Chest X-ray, PA view. Patient: 37 years old, sex M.
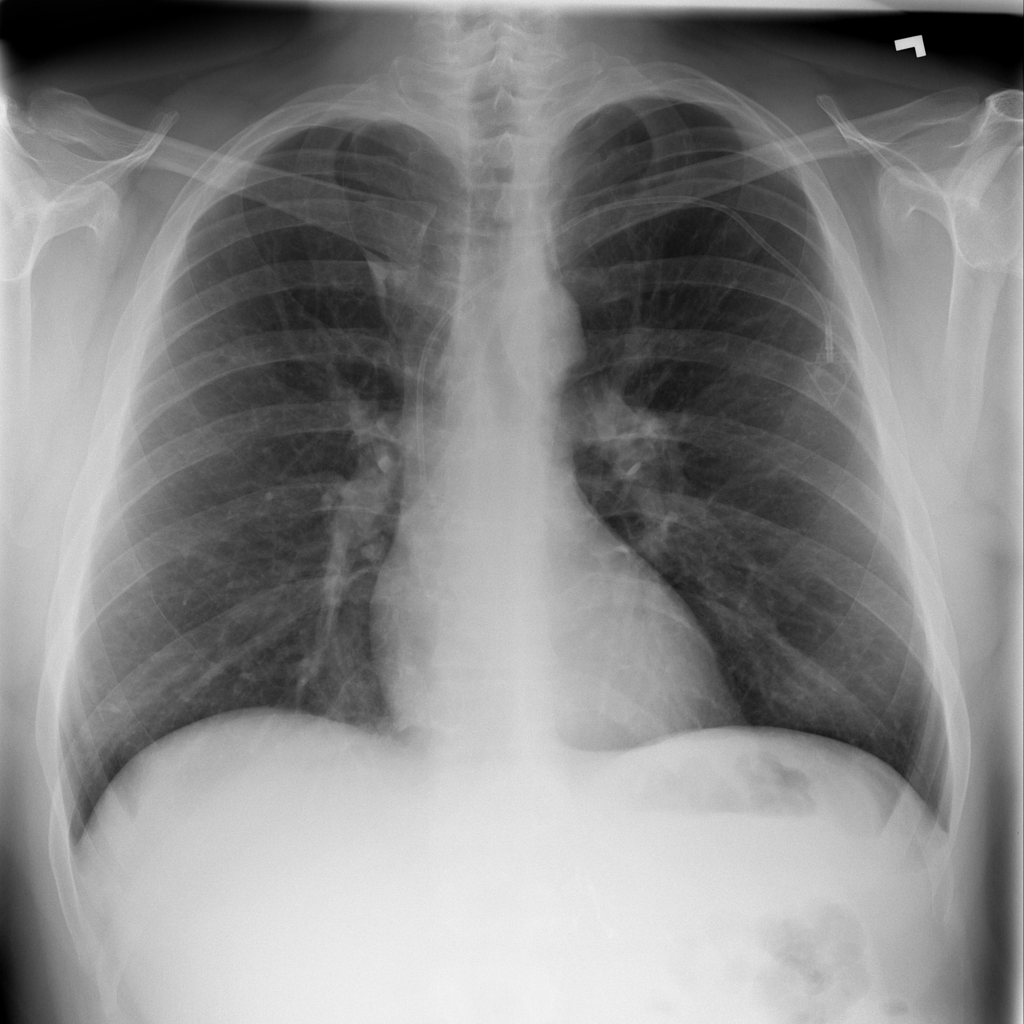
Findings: No Finding